Question: I've been scratching my head over this for a long time now and searched for an answer without any luck!
It seems to be trivial, but as far as I know, it isn't.
I use a listview in my Android application where every item (view) displays a spinning ProgressBar before the
content is loaded and displayed (the content is retrieved through http calls and json, so it may take a while to process).
The problem is that the spinning progress bars rotates independently of each other, thus creating the effect of a whirling
chaos instead of a syncronised row of good-looking loading markers.
I've tried everything i could come up with... not recycling the ProgressBar in getView()... have only one instance of the same ProgressBar...
resetting the ProgressBars android:progress whenever the list items gets visible (via onScroll() in the activity)... etc,
but since they start to spin in creation time (when getView gets called in the adapter) they will never have the same cycle sync.

Any suggestions are welcome!
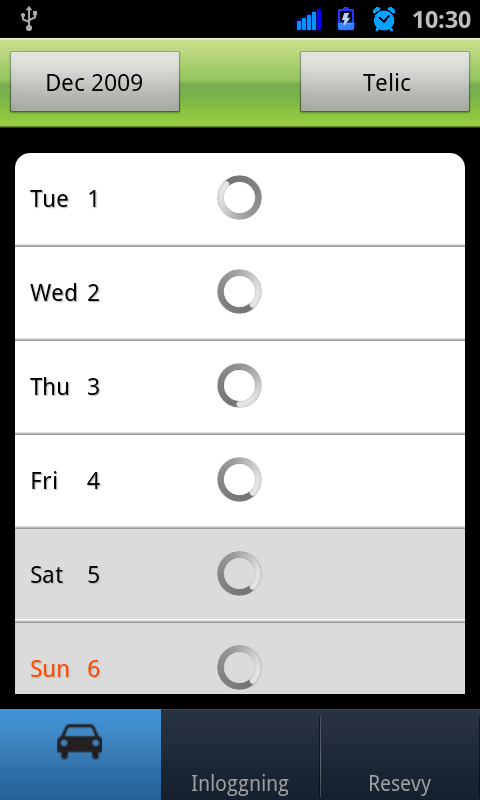
Answer: - inserted animation listener call setStartOffset() back to 0 after the first repeat so that it doesn't keep "jumping" randomly.
---
I found a working solution for this issue, which works by timing the animation to the current system milliseconds. It's a bit of a hack, as it uses reflection to get the 'mAnimation' field in 'ProgressBar'. That being said, this field has remained in place in the Android sources since it was created (works up to 4.2).
Create the 'android.widget.SyncedProgressBar' class, and use it instead of 'ProgressBar' in your .xml files. It essentially makes the animation start at the beginning of the animation duration. You can also play around with 'setDuration(500)' to verify that it works (the progress wheel will spin really quickly). Hope this helps!
'''
package android.widget;
import android.annotation.SuppressLint;
import android.content.Context;
import android.util.AttributeSet;
import android.util.Log;
import android.view.View;
import android.view.animation.AlphaAnimation;
import android.view.animation.Animation;
import android.view.animation.Animation.AnimationListener;
import java.lang.reflect.Field;
/**
* @author Oleg Vaskevich
*
*/
public class SyncedProgressBar extends ProgressBar {
public SyncedProgressBar(Context context) {
super(context);
modifyAnimation();
}
public SyncedProgressBar(Context context, AttributeSet attrs) {
super(context, attrs);
modifyAnimation();
}
public SyncedProgressBar(Context context, AttributeSet attrs, int defStyle) {
super(context, attrs, defStyle);
modifyAnimation();
}
@Override
public void setVisibility(int v) {
super.setVisibility(v);
modifyAnimation();
}
@SuppressLint("NewApi")
@Override
protected void onVisibilityChanged(View changedView, int visibility) {
super.onVisibilityChanged(changedView, visibility);
modifyAnimation();
}
@Override
protected void onAttachedToWindow() {
super.onAttachedToWindow();
modifyAnimation();
}
@Override
public synchronized void setIndeterminate(boolean indeterminate) {
super.setIndeterminate(indeterminate);
modifyAnimation();
}
public void modifyAnimation() {
Field mAnim;
try {
mAnim = ProgressBar.class.getDeclaredField("mAnimation");
mAnim.setAccessible(true);
AlphaAnimation anim = (AlphaAnimation) mAnim.get(this);
if (anim == null)
return;
// set offset to that animations start at same time
long duration = anim.getDuration();
long timeOffset = System.currentTimeMillis() % duration;
anim.setDuration(duration);
anim.setStartOffset(-timeOffset);
anim.setAnimationListener(new AnimationListener() {
@Override
public void onAnimationStart(Animation animation) {
}
@Override
public void onAnimationRepeat(Animation animation) {
animation.setStartOffset(0);
}
@Override
public void onAnimationEnd(Animation animation) {
}
});
} catch (Exception e) {
Log.d("SPB", "that didn't work out...", e);
return;
}
postInvalidate();
}
}
'''